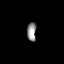
Tissue: skin
Cell type: Epithelial cells
Senescence score: 0.2478
Nuclear area (px): 165
Mean DAPI intensity: 149.109